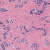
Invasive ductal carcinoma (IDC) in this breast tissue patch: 1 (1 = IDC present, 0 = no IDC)